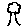
Label: tree